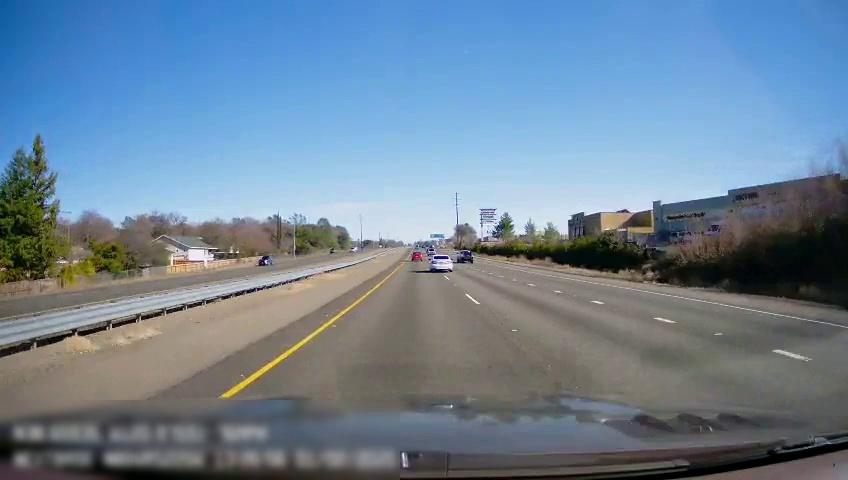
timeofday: Day
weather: Sunny
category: Drivable Space
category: Drivable Space
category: Vehicles | SUV
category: Vehicles | Other LV
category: Vehicles | SUV
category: Vehicles | SUV
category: Vehicles | Car
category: Lanes | Current Lane
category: Lanes | Current Lane
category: Lanes | Alternate Lane
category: Lanes | Alternate Lane
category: Traffic | Signs